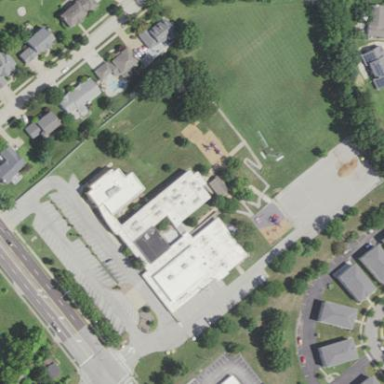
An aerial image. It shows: School.